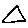
Label: triangle